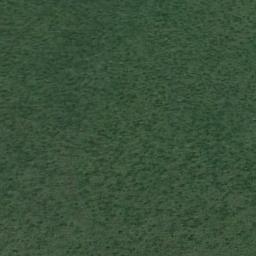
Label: meadow